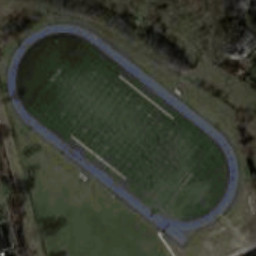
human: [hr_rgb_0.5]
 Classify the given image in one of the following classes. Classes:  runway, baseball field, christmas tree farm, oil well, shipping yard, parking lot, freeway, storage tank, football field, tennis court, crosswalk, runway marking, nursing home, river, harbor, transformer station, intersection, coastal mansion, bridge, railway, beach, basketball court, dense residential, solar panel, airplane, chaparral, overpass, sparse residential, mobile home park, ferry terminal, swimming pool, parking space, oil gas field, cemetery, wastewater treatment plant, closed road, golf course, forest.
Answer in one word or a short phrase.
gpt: football field